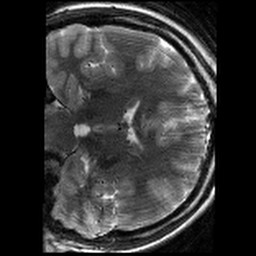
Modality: T2w
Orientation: coronal
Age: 22
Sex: female
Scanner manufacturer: siemens
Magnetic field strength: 3 T
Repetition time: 8.02 s
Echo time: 0.08 s